Field crop: maize
Growth stage: 1
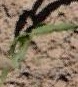
Species: maize